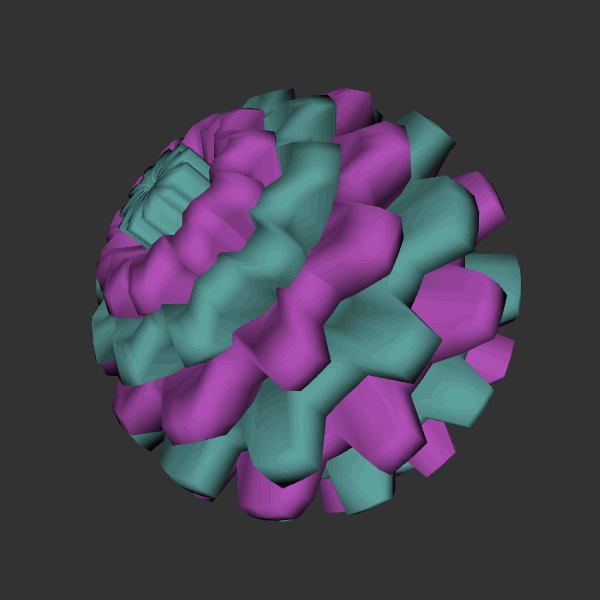
Background: dark